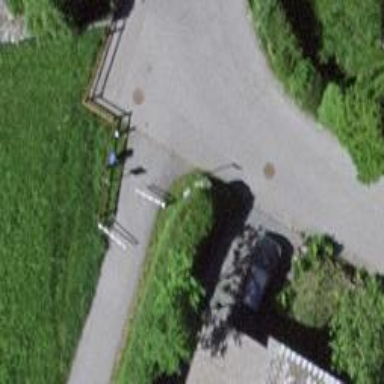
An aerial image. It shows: Gate.